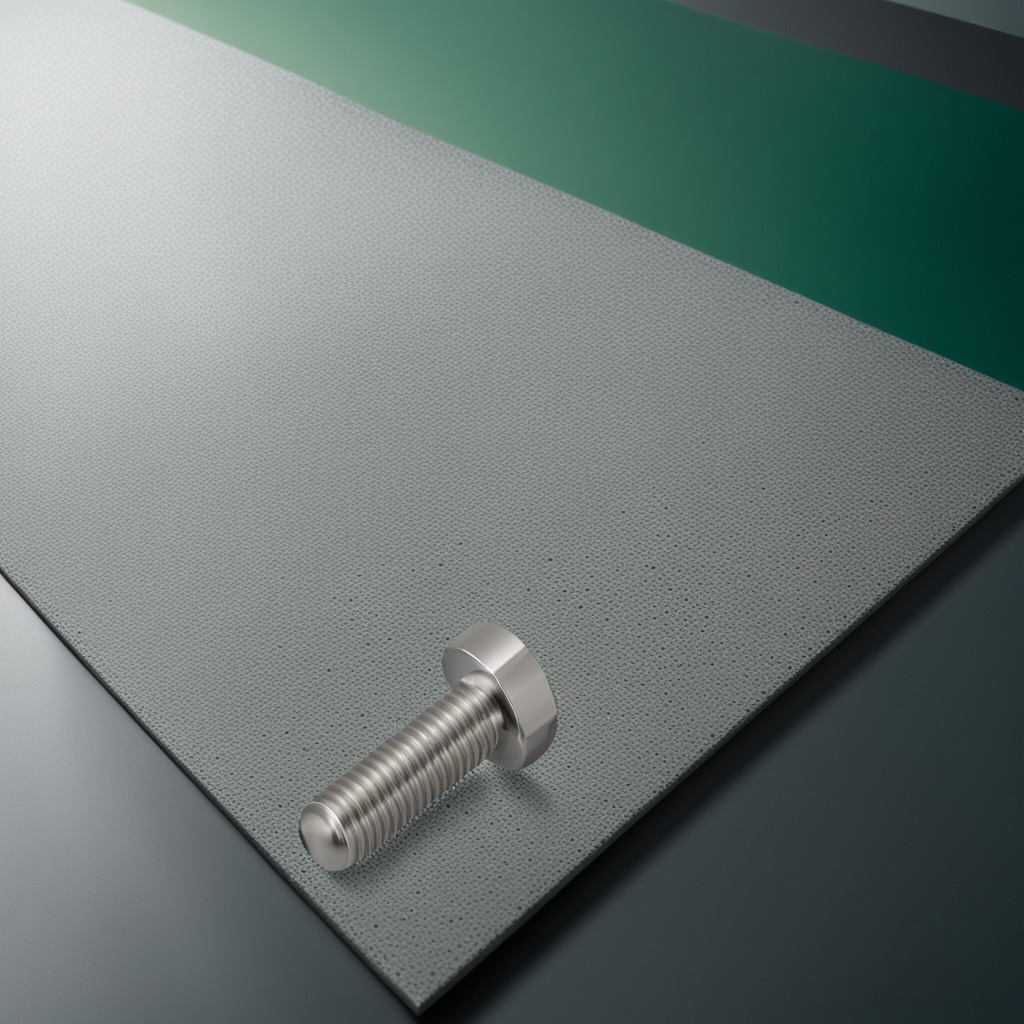
A metal screw lying on the tabletop